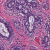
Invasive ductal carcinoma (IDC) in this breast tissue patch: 0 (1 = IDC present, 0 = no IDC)